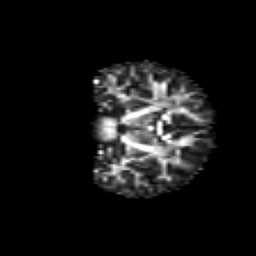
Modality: FA
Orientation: coronal
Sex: male
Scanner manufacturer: siemens
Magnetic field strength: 3 T
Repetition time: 5 s
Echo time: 0.071 s